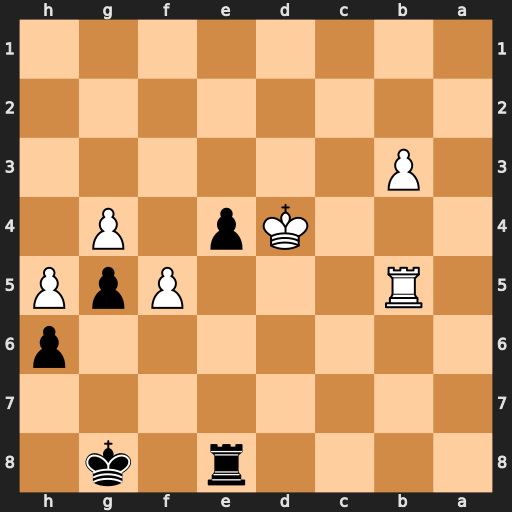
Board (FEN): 4r1k1/8/7p/1R3PpP/3Kp1P1/1P6/8/8
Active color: b
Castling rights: -
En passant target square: -
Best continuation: e3 Ra5 e2